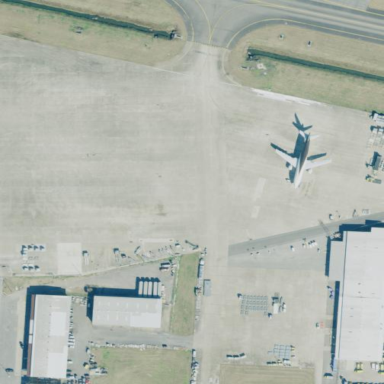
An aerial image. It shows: Apron at the airport.